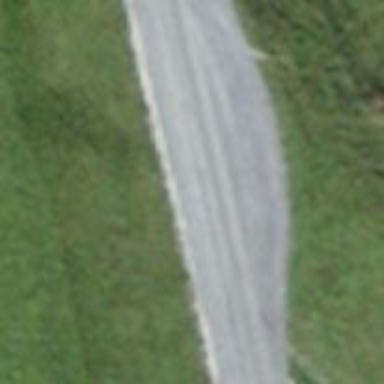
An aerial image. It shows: Passing place on the road.